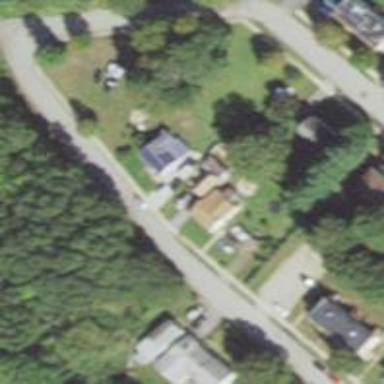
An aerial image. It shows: Residential driveway.